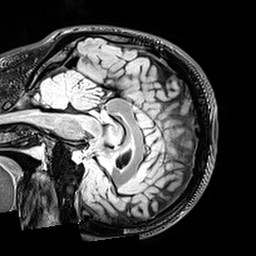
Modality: T2w
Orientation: sagittal
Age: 24
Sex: female
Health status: healthy
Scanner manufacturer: siemens
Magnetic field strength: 3 T
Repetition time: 5 s
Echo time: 0.397 s